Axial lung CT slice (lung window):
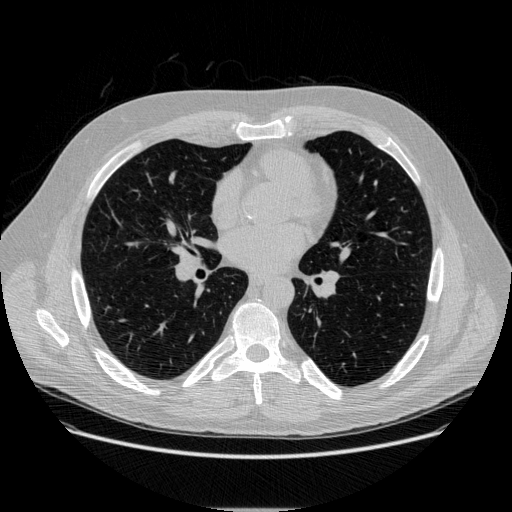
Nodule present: no